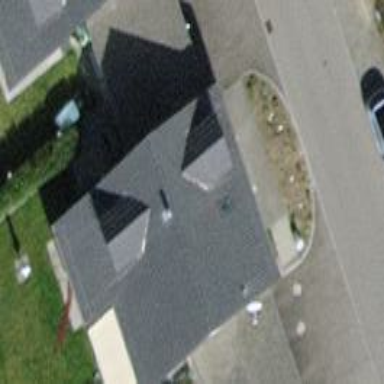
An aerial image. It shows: Garage.